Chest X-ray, PA view. Patient: 31 years old, sex M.
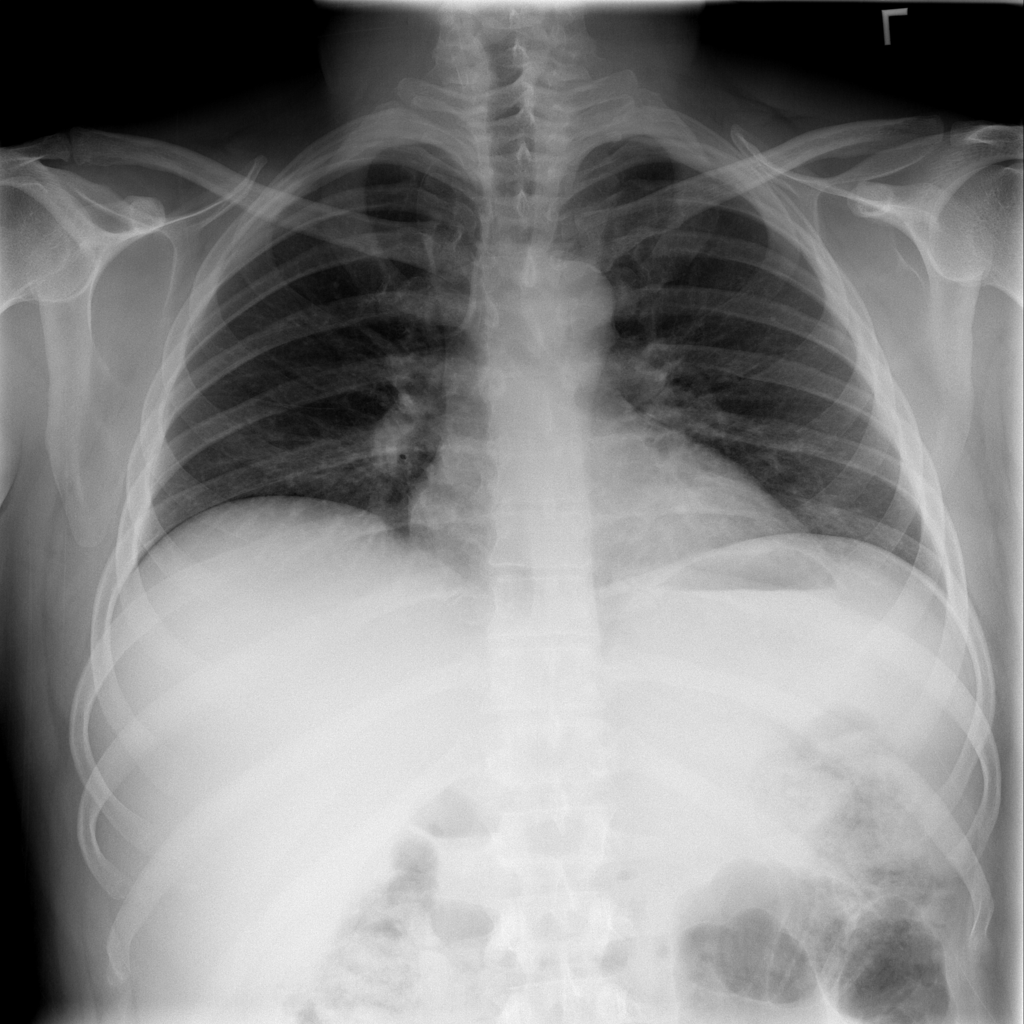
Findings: No Finding